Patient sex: M
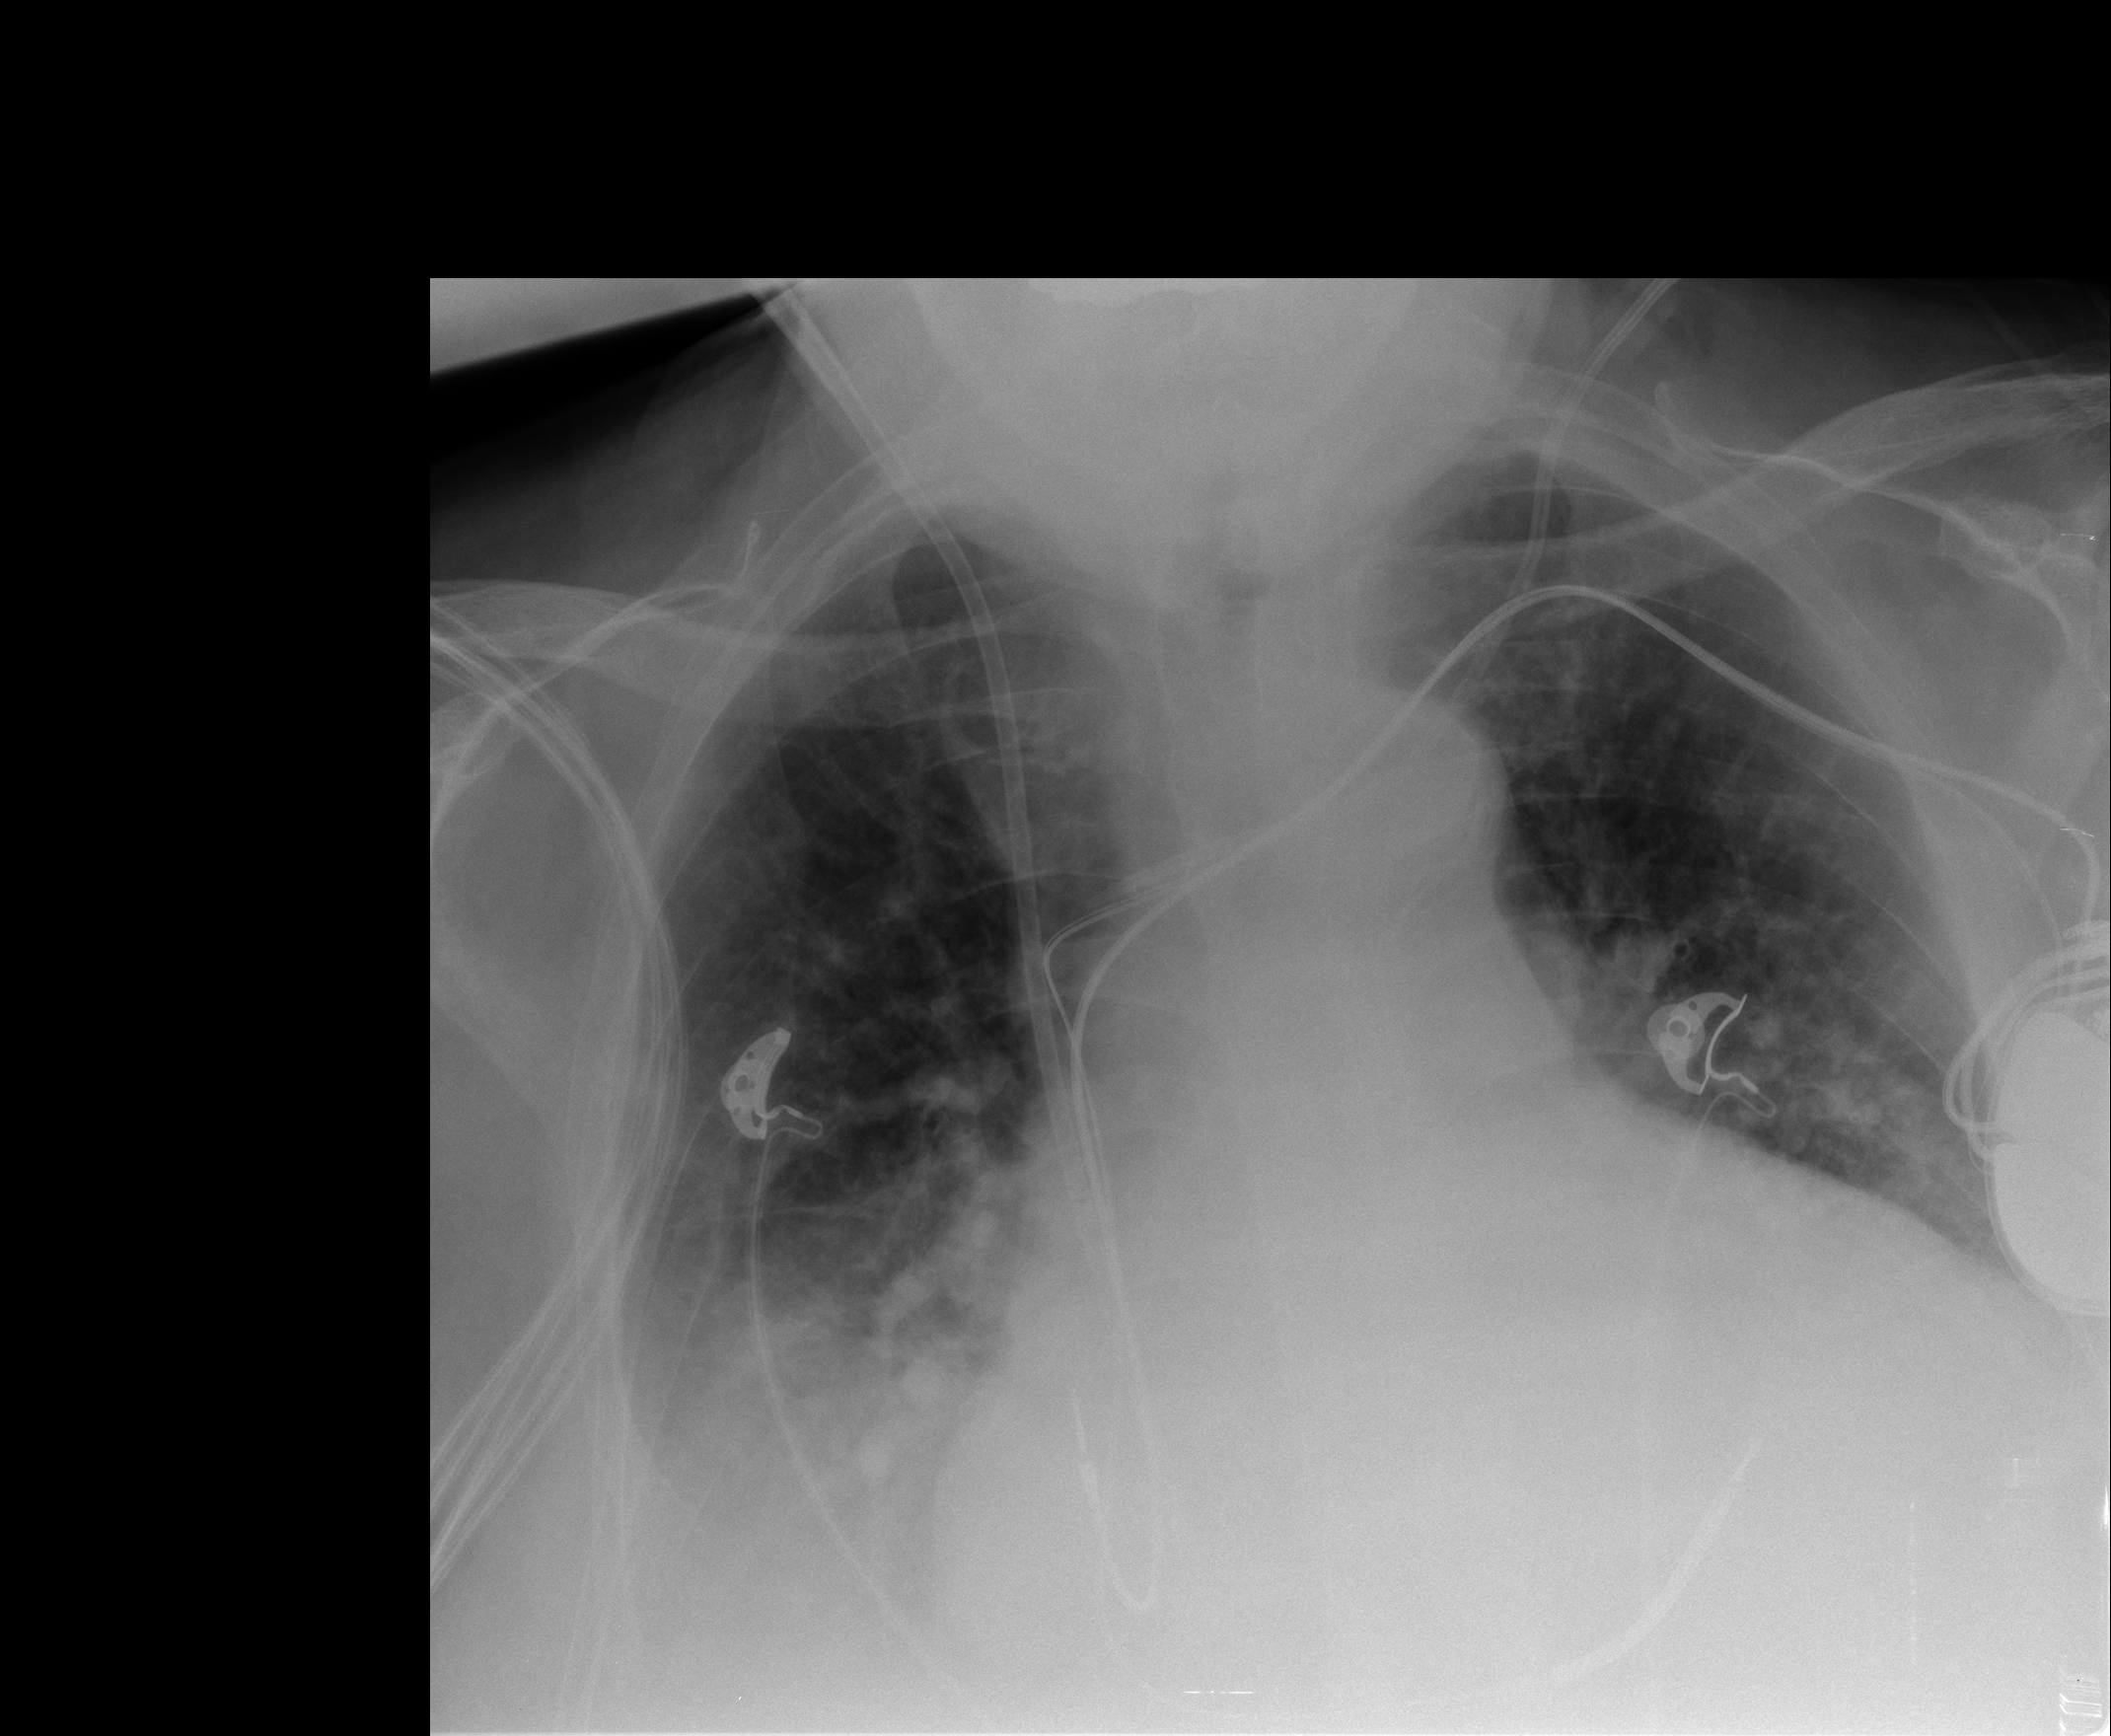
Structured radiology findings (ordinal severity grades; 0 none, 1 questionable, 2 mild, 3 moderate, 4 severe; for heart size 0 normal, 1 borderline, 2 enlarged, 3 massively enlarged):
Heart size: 3
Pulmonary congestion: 2
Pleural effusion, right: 2
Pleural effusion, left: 0
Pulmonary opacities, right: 2
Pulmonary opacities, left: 1
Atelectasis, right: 2
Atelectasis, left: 2